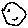
Label: smiley face